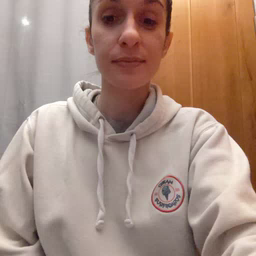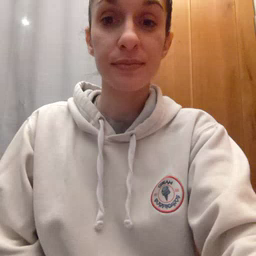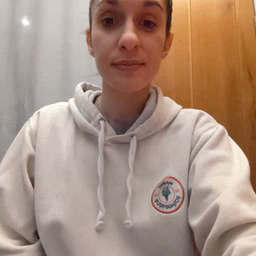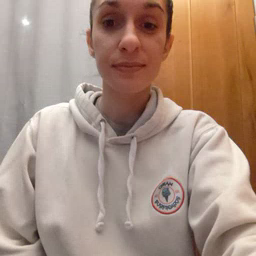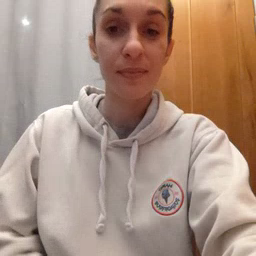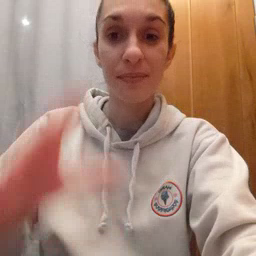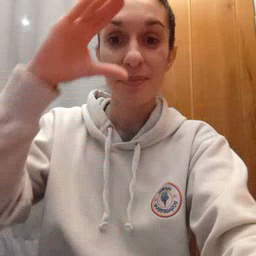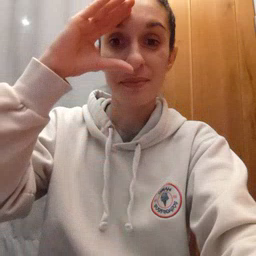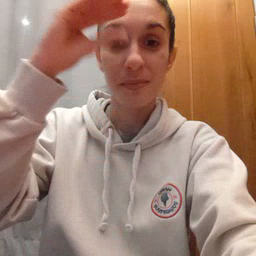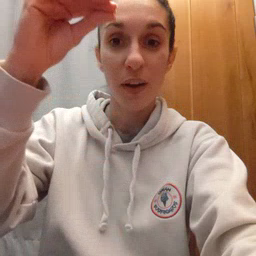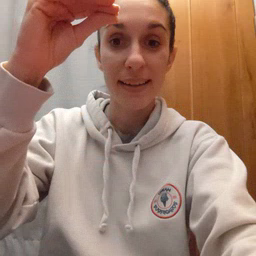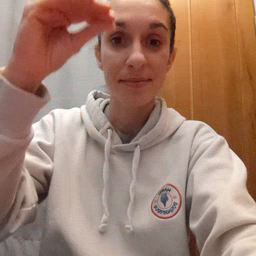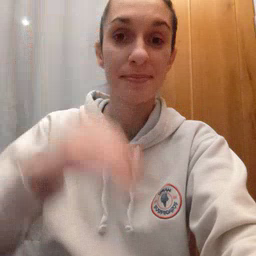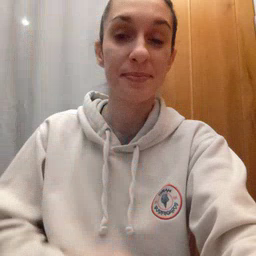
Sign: boy